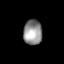
Tissue: skin
Cell type: Epithelial cells
Senescence score: 0.251
Nuclear area (px): 465
Mean DAPI intensity: 143.77